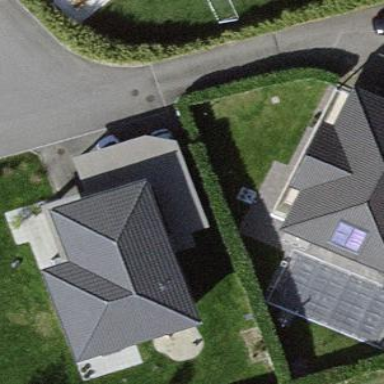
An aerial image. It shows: Carport building.